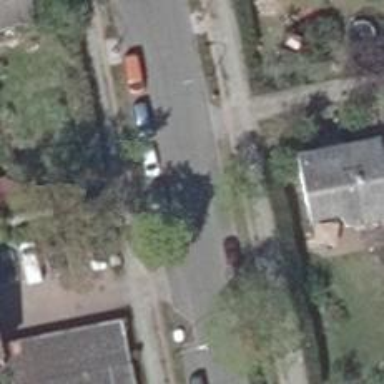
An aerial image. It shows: Footway.